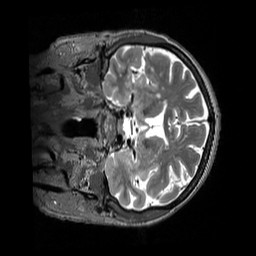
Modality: T2w
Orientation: coronal
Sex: female
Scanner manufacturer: siemens
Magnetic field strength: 3 T
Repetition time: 3.2 s
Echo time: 0.409 s